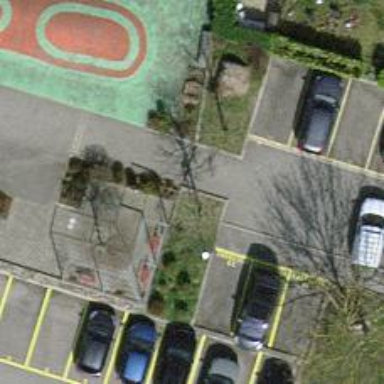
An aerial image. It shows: Bollard barrier.